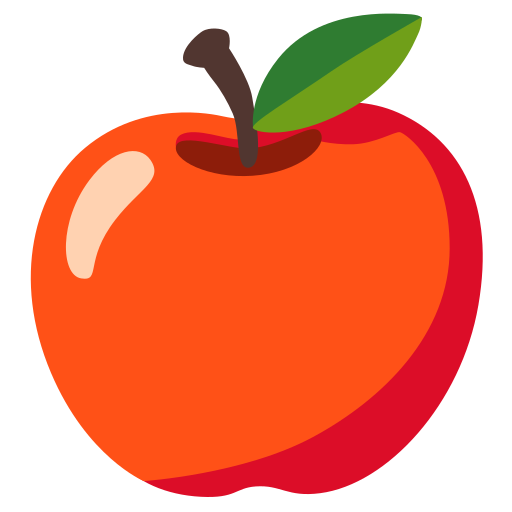
Emoji: 🍎